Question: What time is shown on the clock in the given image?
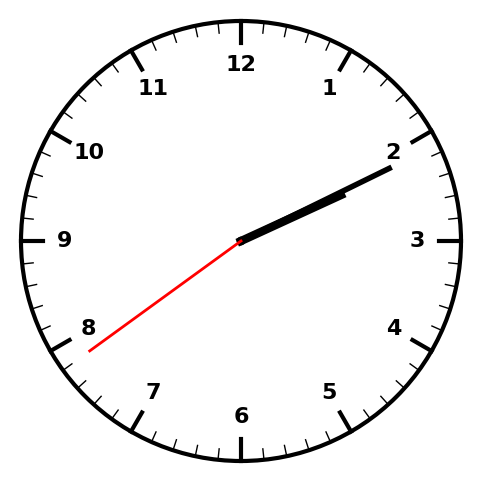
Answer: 02:10:39